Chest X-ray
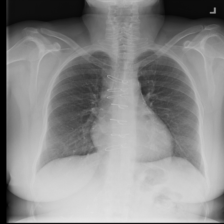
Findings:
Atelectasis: negative
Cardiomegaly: negative
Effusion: negative
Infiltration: negative
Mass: negative
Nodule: negative
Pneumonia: negative
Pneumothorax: negative
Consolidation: negative
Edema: negative
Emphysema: negative
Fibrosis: negative
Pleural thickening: negative
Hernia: negative